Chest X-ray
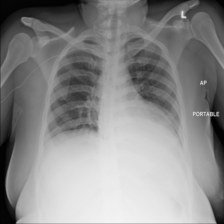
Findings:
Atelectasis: negative
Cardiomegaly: negative
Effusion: negative
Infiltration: negative
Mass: negative
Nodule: negative
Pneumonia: negative
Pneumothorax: negative
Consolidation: negative
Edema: negative
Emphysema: negative
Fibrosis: negative
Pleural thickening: negative
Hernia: negative